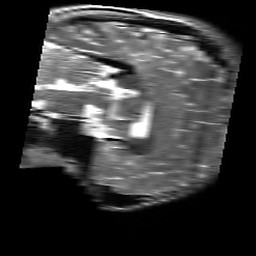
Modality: T2w
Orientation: sagittal
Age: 27
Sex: male
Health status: healthy
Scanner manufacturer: siemens
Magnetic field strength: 3 T
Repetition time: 4.01 s
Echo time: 0.116 s